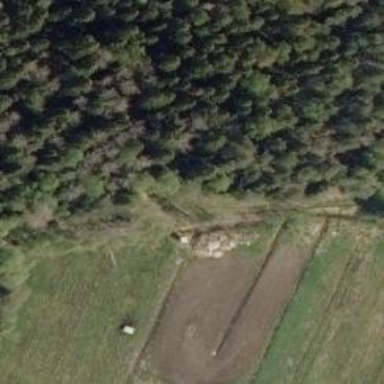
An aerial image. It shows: Bird hide located in leisure land.